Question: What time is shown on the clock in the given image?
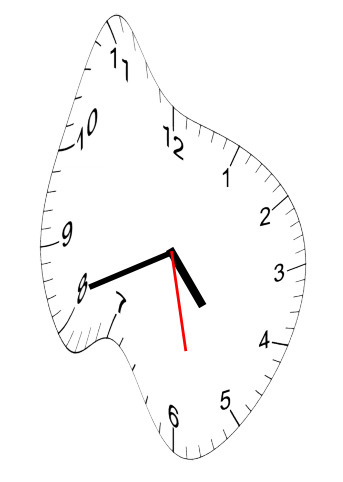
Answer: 04:41:28